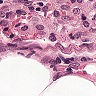
Metastatic tissue present: no